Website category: book
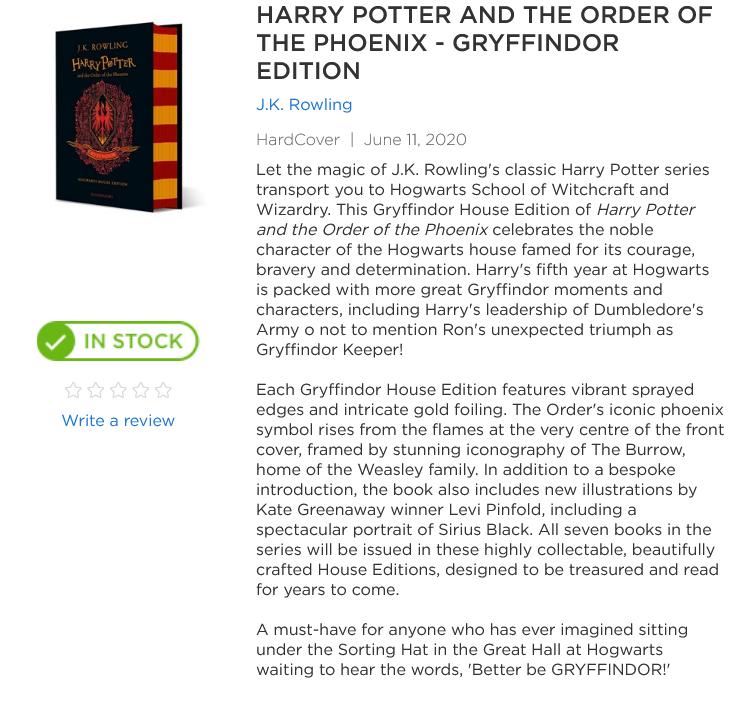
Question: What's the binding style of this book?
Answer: HardCover

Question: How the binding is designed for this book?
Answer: HardCover

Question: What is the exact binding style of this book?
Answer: HardCover

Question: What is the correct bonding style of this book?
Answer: HardCover

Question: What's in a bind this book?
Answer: HardCover

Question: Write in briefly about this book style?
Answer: HardCover

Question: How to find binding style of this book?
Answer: HardCover

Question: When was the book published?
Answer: June 11, 2020

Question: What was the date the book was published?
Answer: June 11, 2020

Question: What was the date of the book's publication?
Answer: June 11, 2020

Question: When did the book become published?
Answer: June 11, 2020

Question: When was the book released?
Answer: June 11, 2020

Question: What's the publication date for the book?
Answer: June 11, 2020